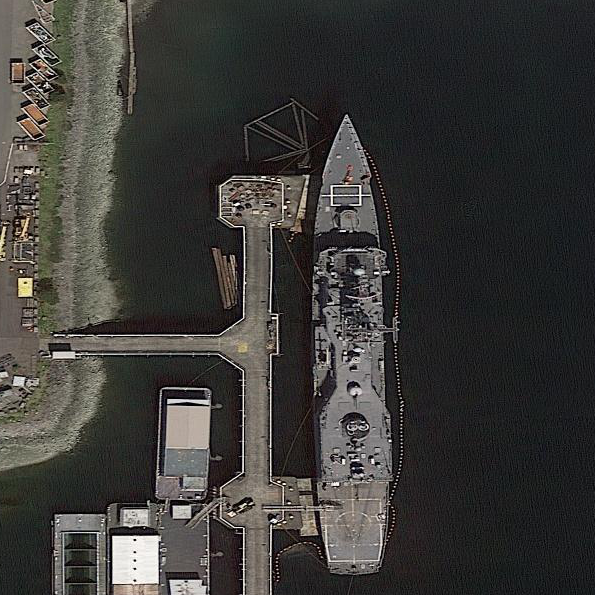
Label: Ticonderoga-class_cruiser